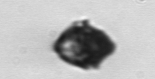
Label: Kryptoperidinium_triquetrum